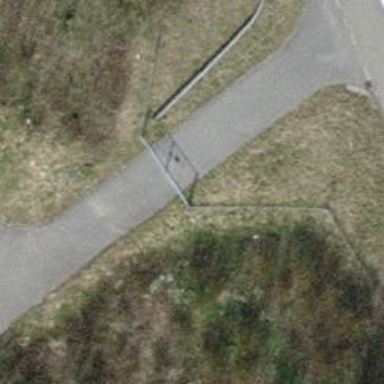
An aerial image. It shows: Gate.